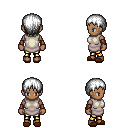
a pixel art fantasy rpg character, female body template, human, dark skin, white tunic, gold greaves, white plain hairstyle, leather bracers, brown slippers, four views (front, back, left, right), 2x2 character sprite sheet, small pixel art, hard edges, no anti-aliasing